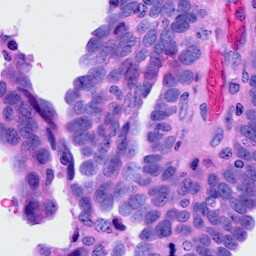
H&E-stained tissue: Ovarian